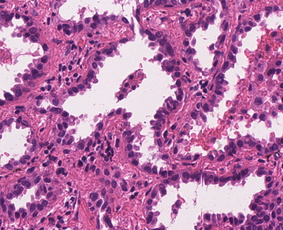
Tumor epithelial tissue: yes
Tumor-associated stroma tissue: yes
Normal tissue: no